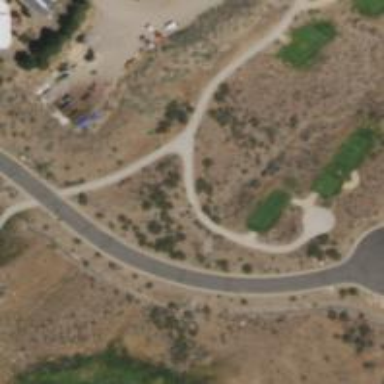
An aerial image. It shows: Service road designated as golf cart path.